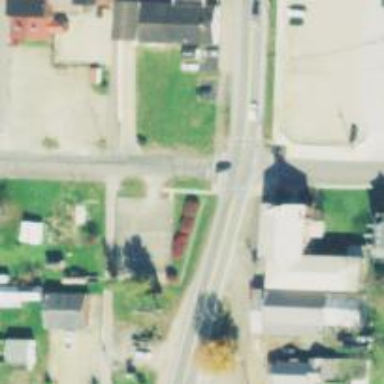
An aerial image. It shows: Marked crossing with lines on the road.